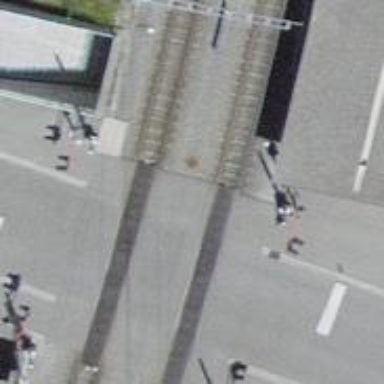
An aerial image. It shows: Railway station.